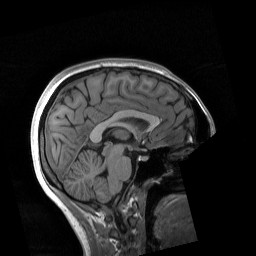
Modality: T1w
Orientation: sagittal